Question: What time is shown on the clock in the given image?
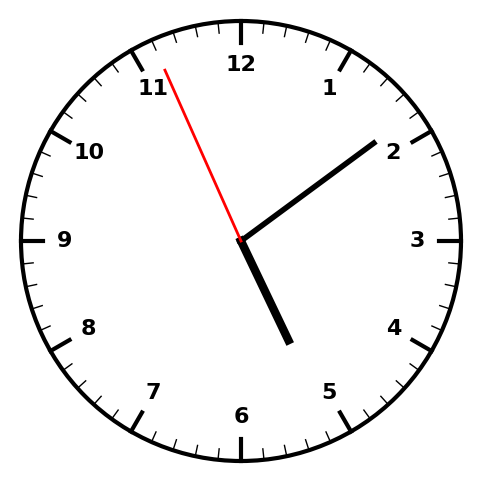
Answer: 05:08:56